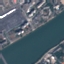
Land use / land cover: River